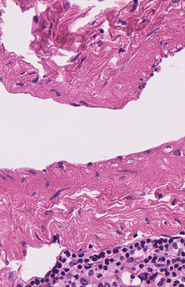
Tumor epithelial tissue: no
Tumor-associated stroma tissue: yes
Normal tissue: no